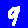
Digit: 9